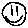
Label: smiley face